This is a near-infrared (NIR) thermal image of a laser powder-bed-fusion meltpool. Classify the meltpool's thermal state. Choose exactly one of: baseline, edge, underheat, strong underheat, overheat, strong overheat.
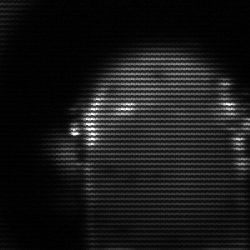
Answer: baseline